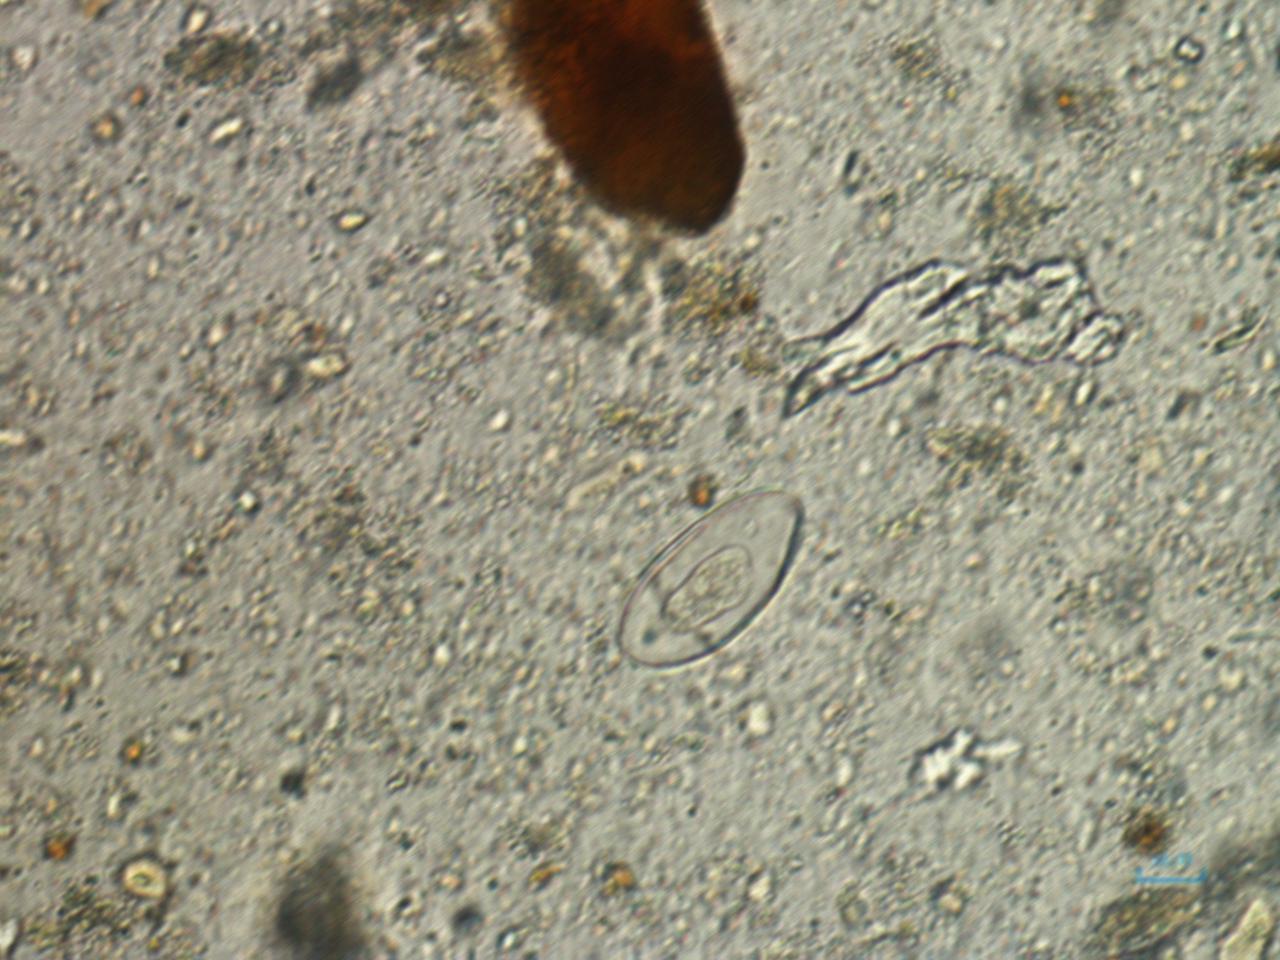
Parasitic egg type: Enterobius vermicularis